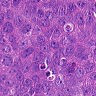
Metastatic tissue present: yes